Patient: sex M, age 24
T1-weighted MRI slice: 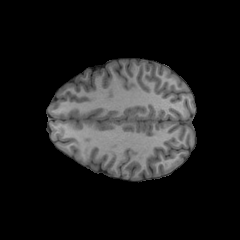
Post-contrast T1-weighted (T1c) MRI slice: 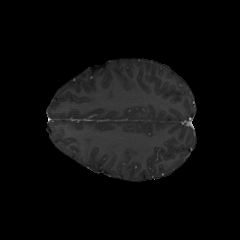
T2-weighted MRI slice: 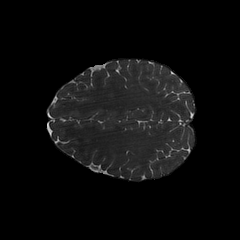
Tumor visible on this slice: no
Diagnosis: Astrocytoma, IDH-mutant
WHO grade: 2